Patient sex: F
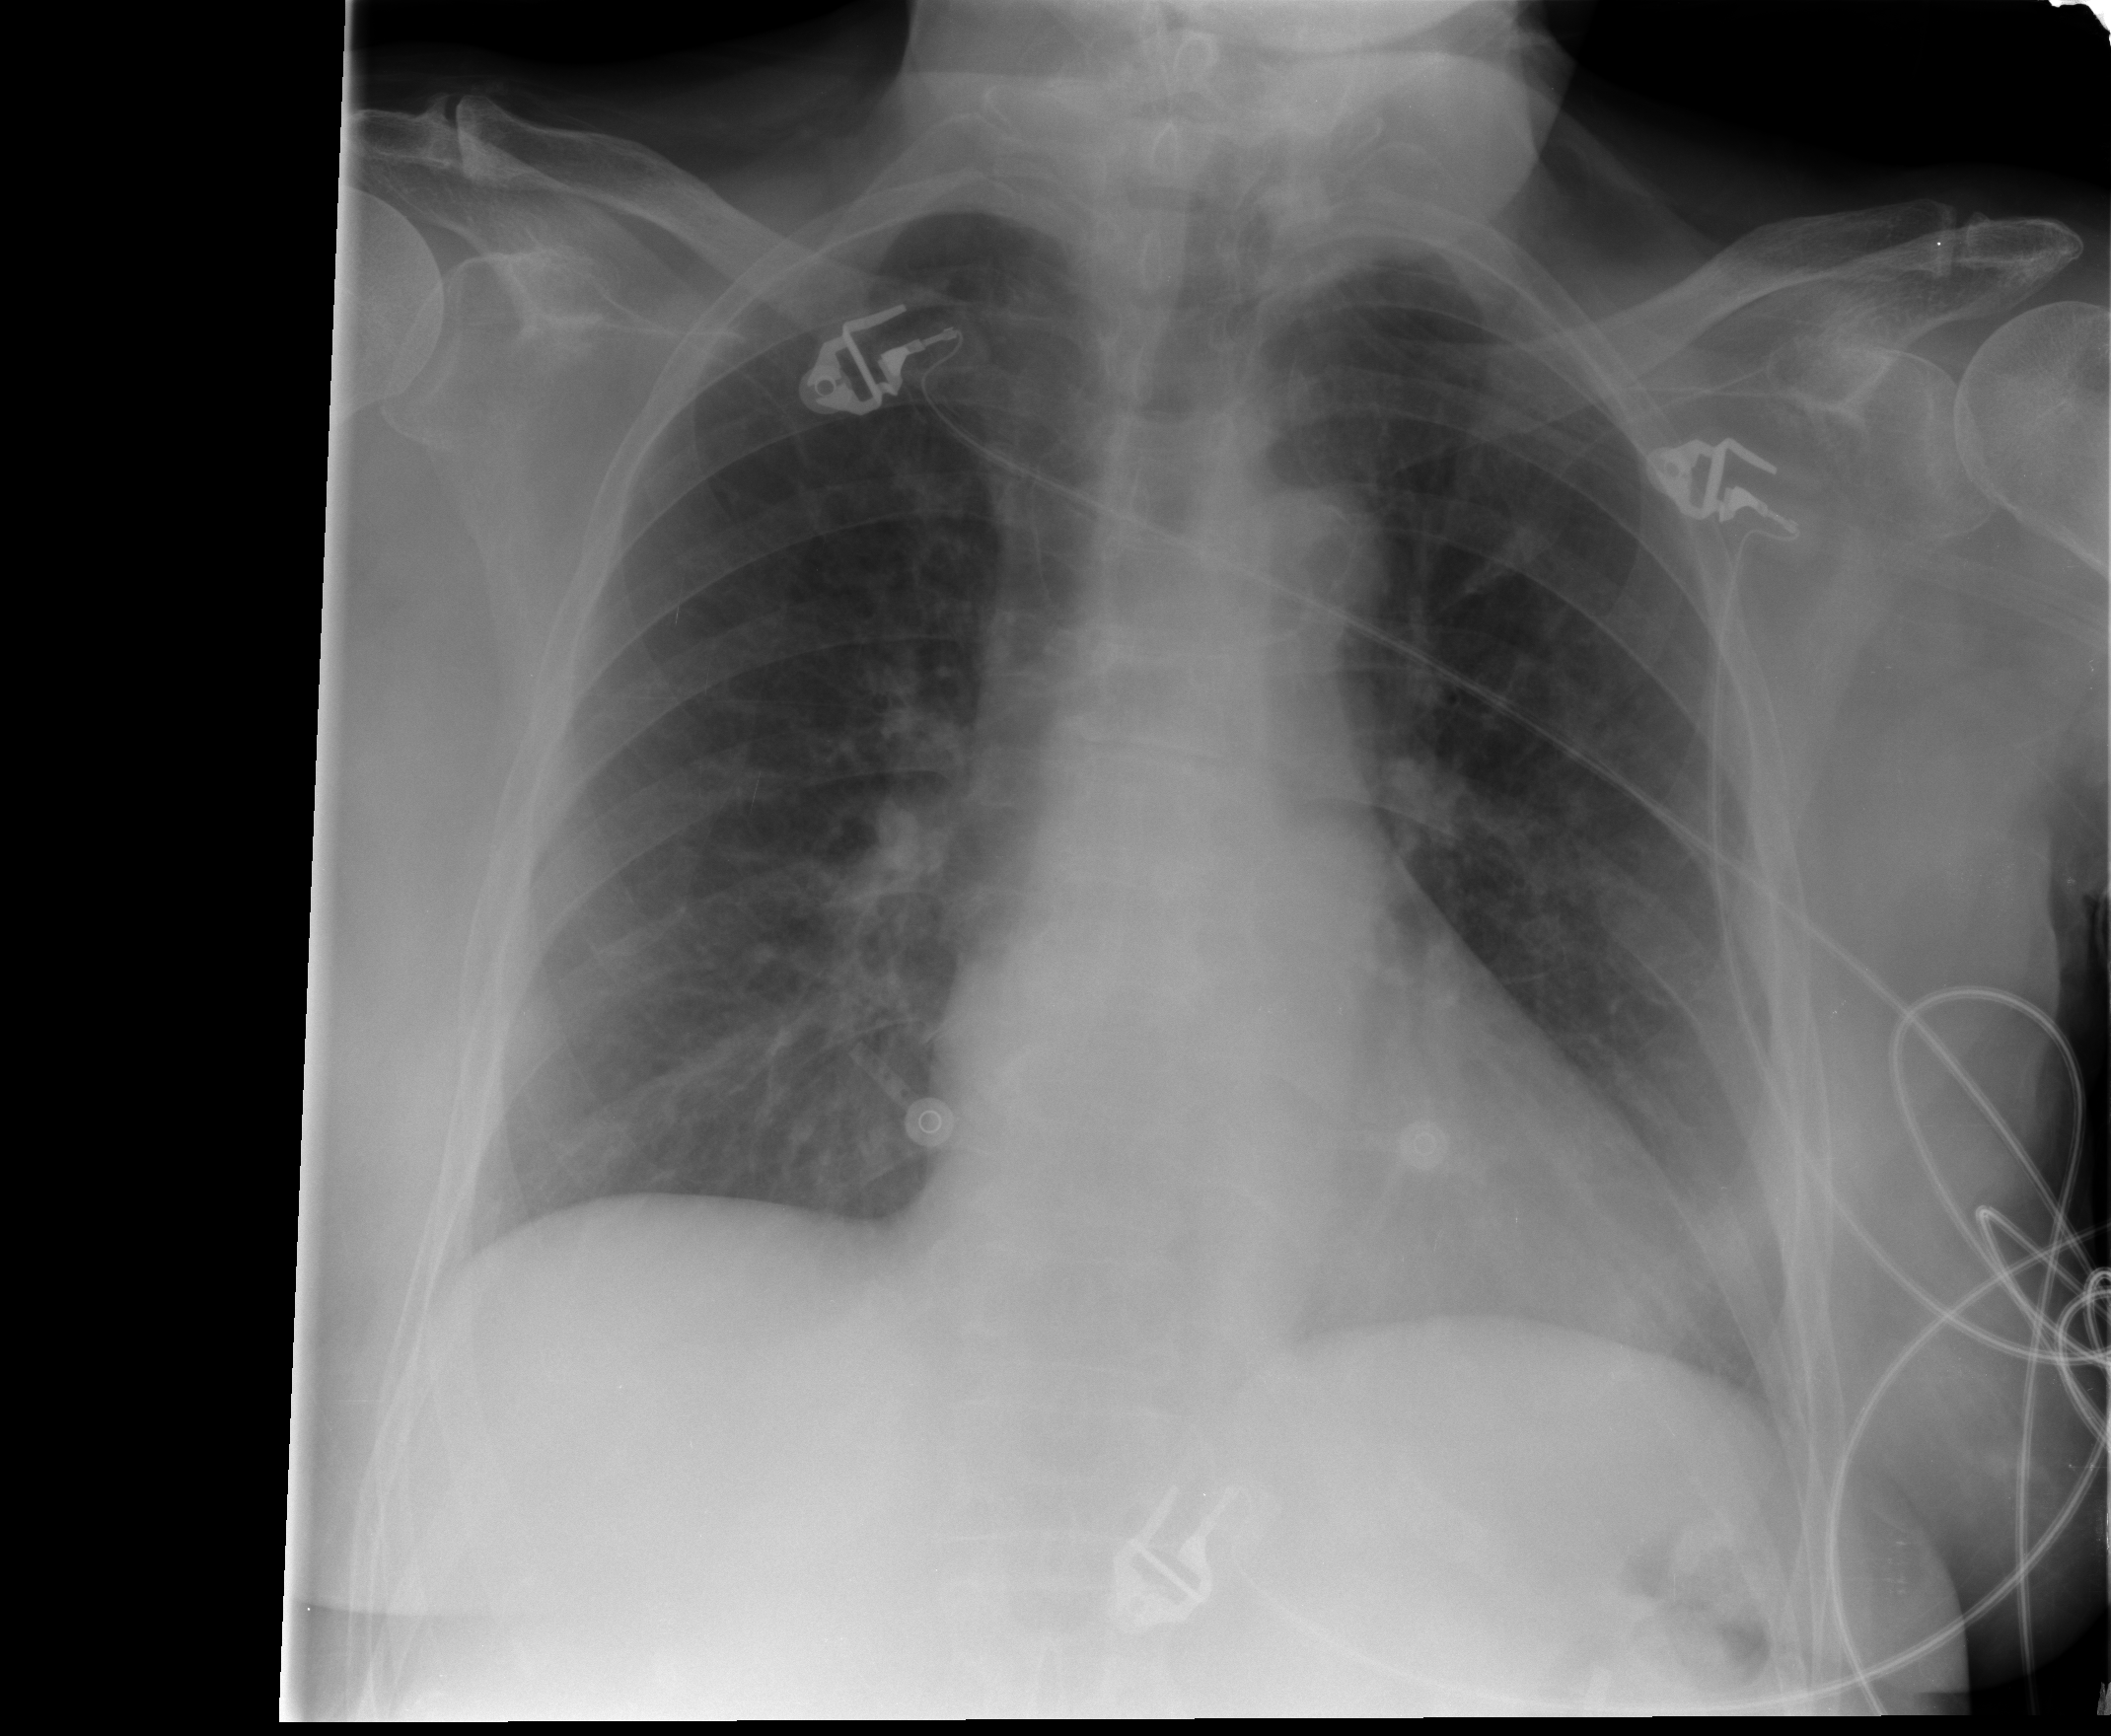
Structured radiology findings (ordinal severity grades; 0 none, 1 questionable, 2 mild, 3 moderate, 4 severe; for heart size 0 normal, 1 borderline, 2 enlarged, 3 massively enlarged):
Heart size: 1
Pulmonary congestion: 0
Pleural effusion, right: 0
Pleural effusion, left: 0
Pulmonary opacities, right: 0
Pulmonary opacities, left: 0
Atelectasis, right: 0
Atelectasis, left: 2